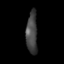
Tissue: skin
Cell type: Epithelial cells
Senescence score: 0.2248
Nuclear area (px): 463
Mean DAPI intensity: 68.253